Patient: sex M, age 51
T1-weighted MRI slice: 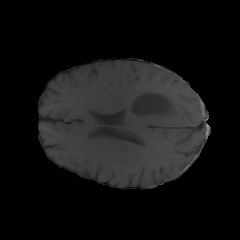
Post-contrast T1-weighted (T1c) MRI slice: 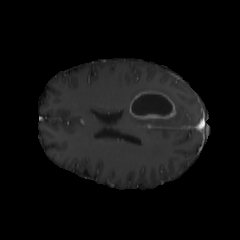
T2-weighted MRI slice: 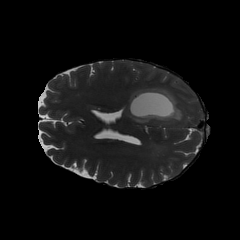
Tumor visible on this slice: yes
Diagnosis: Glioblastoma, IDH-wildtype
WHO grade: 4